Question: I need some kind of control to wrap my UI (which generates using binding). Currently I use ListBox but not sure if it's lightest or best choice. I just need placeholder that I can bind to and insert my controls.

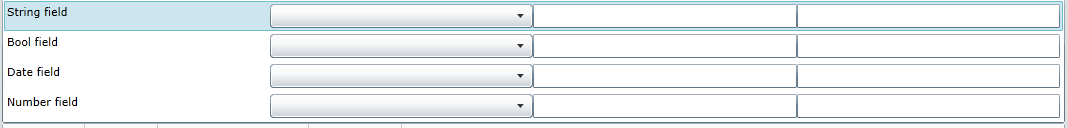
Answer: You're probably looking for the <URL>